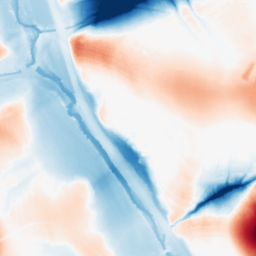
Category: morphological
Decomposition family: morphological
Decomposition parameters: operation: average
size: 50
Upsampling method: cubic_mitchell
Upsampling parameters: scale: 8
Upsampling scale: 8